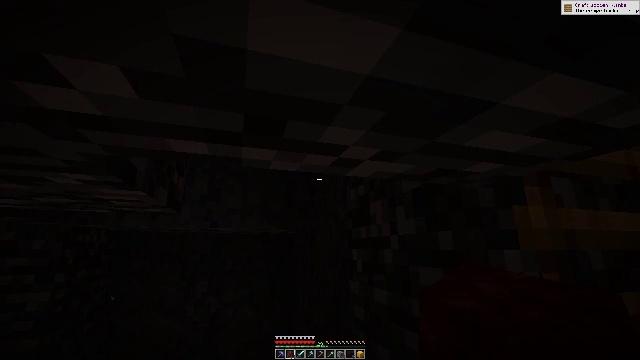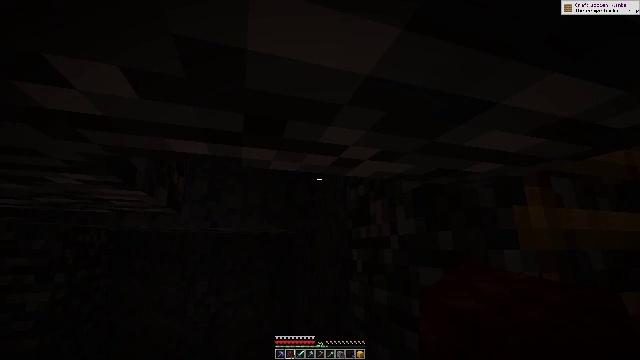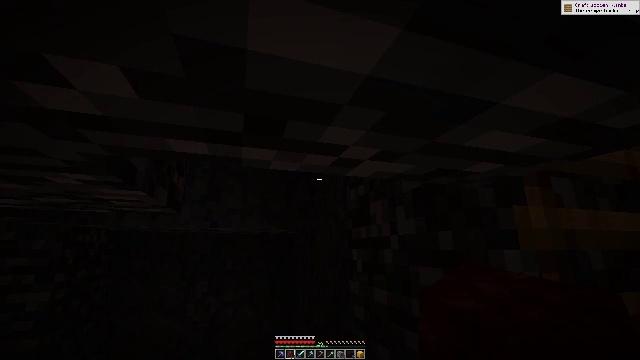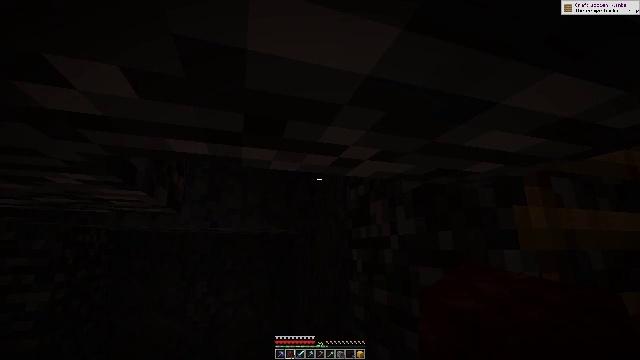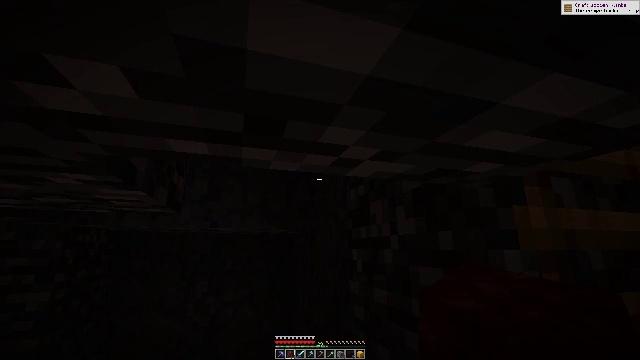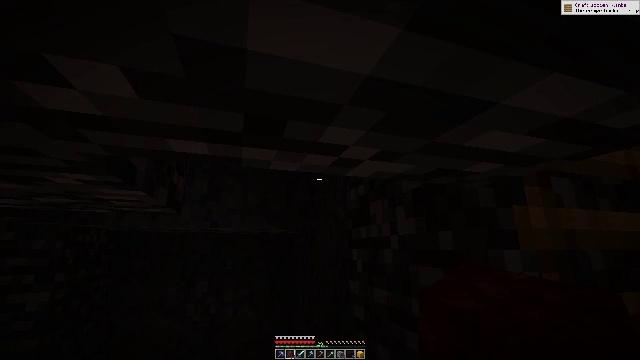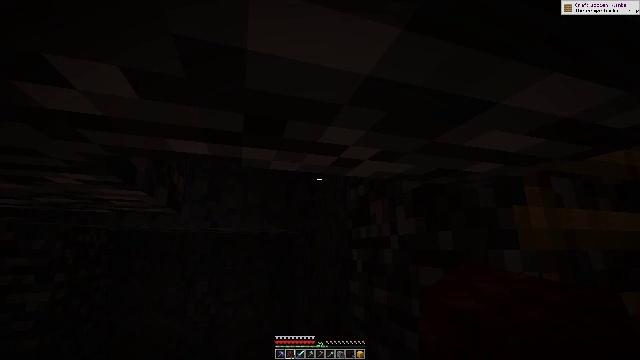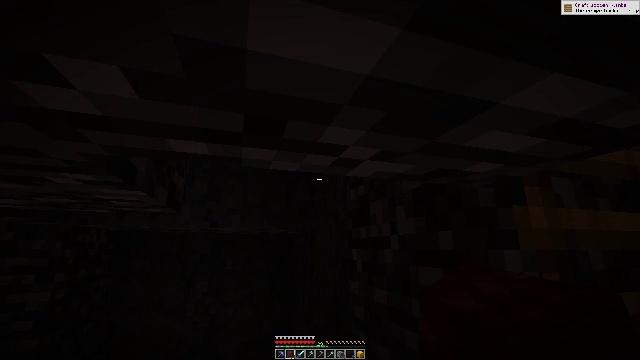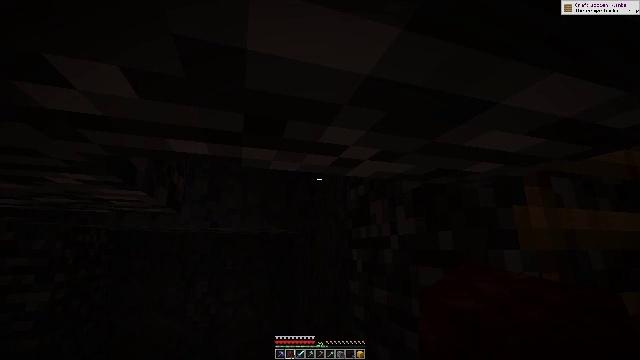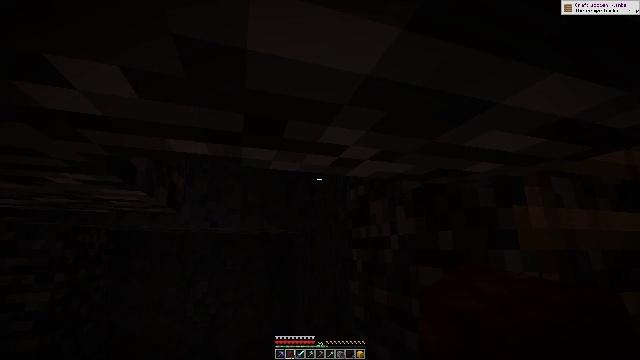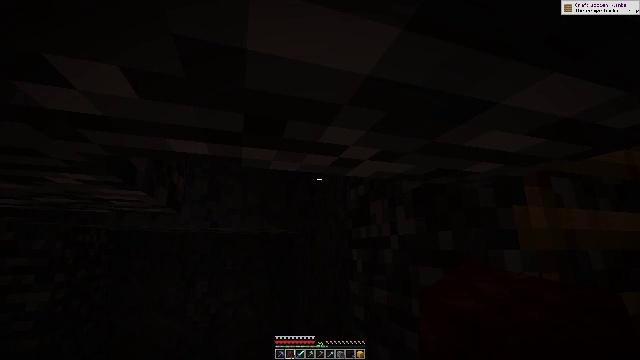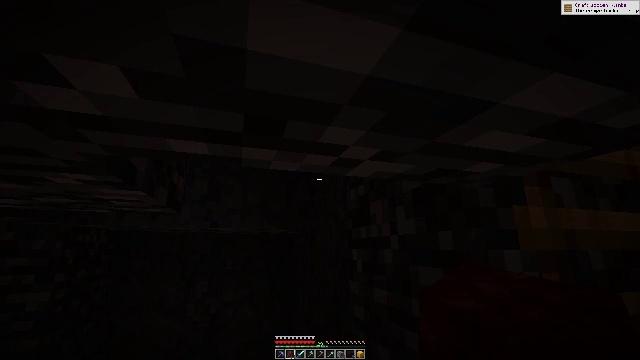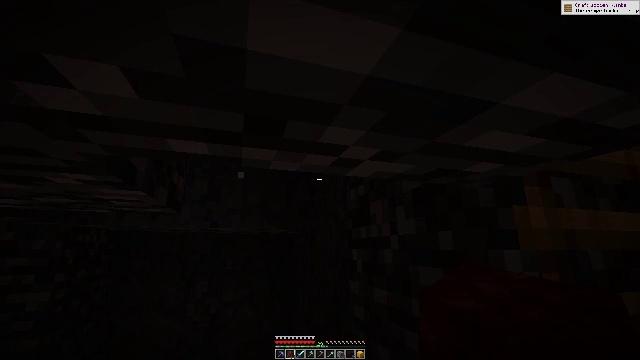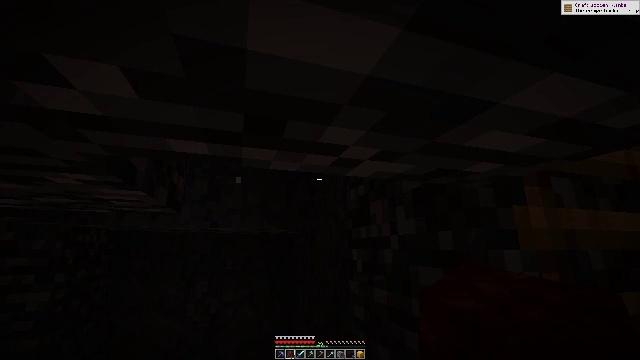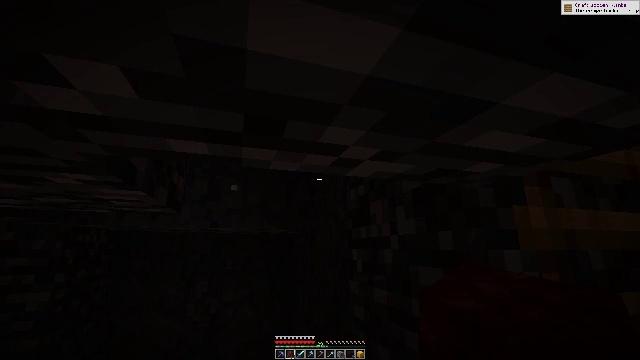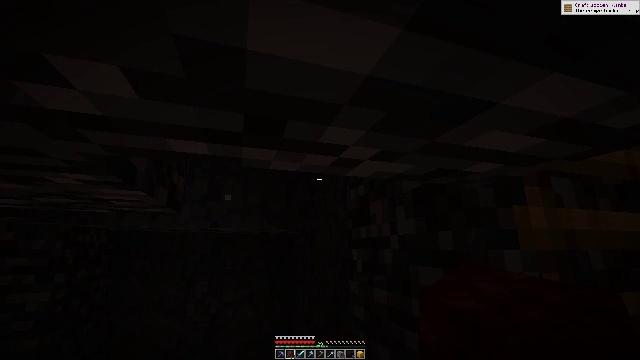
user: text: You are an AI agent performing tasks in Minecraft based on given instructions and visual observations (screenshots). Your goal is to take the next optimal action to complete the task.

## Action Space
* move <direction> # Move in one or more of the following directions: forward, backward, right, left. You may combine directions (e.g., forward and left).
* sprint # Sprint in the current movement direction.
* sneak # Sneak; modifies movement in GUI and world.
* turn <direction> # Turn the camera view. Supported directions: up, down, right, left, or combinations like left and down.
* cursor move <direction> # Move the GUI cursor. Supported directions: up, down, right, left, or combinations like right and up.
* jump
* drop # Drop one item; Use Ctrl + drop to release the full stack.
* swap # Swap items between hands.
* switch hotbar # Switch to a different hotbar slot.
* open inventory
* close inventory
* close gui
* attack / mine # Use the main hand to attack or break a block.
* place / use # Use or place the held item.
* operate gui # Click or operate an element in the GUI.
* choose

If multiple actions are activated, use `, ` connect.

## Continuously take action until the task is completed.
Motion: motion action
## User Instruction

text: Remove and gather vines.
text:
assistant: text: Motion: jump
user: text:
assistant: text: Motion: jump
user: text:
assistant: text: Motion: jump
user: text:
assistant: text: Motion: jump
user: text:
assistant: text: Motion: jump
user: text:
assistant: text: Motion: jump
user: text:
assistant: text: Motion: jump
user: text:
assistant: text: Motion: jump
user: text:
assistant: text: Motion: jump
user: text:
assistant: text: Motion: jump
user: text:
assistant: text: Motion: jump
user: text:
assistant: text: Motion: jump
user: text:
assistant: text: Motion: jump
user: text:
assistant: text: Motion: jump
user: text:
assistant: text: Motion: jump
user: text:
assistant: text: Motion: jump
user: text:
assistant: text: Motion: jump
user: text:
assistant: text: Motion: jump
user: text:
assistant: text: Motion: jump
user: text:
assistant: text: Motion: jump
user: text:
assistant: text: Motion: jump
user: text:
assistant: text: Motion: jump
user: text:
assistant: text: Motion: jump
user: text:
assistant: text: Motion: jump
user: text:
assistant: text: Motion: jump
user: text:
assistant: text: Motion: jump
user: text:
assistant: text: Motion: jump
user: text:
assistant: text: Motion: jump
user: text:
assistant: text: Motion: jump
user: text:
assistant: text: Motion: jump